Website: apple
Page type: customer-info-address
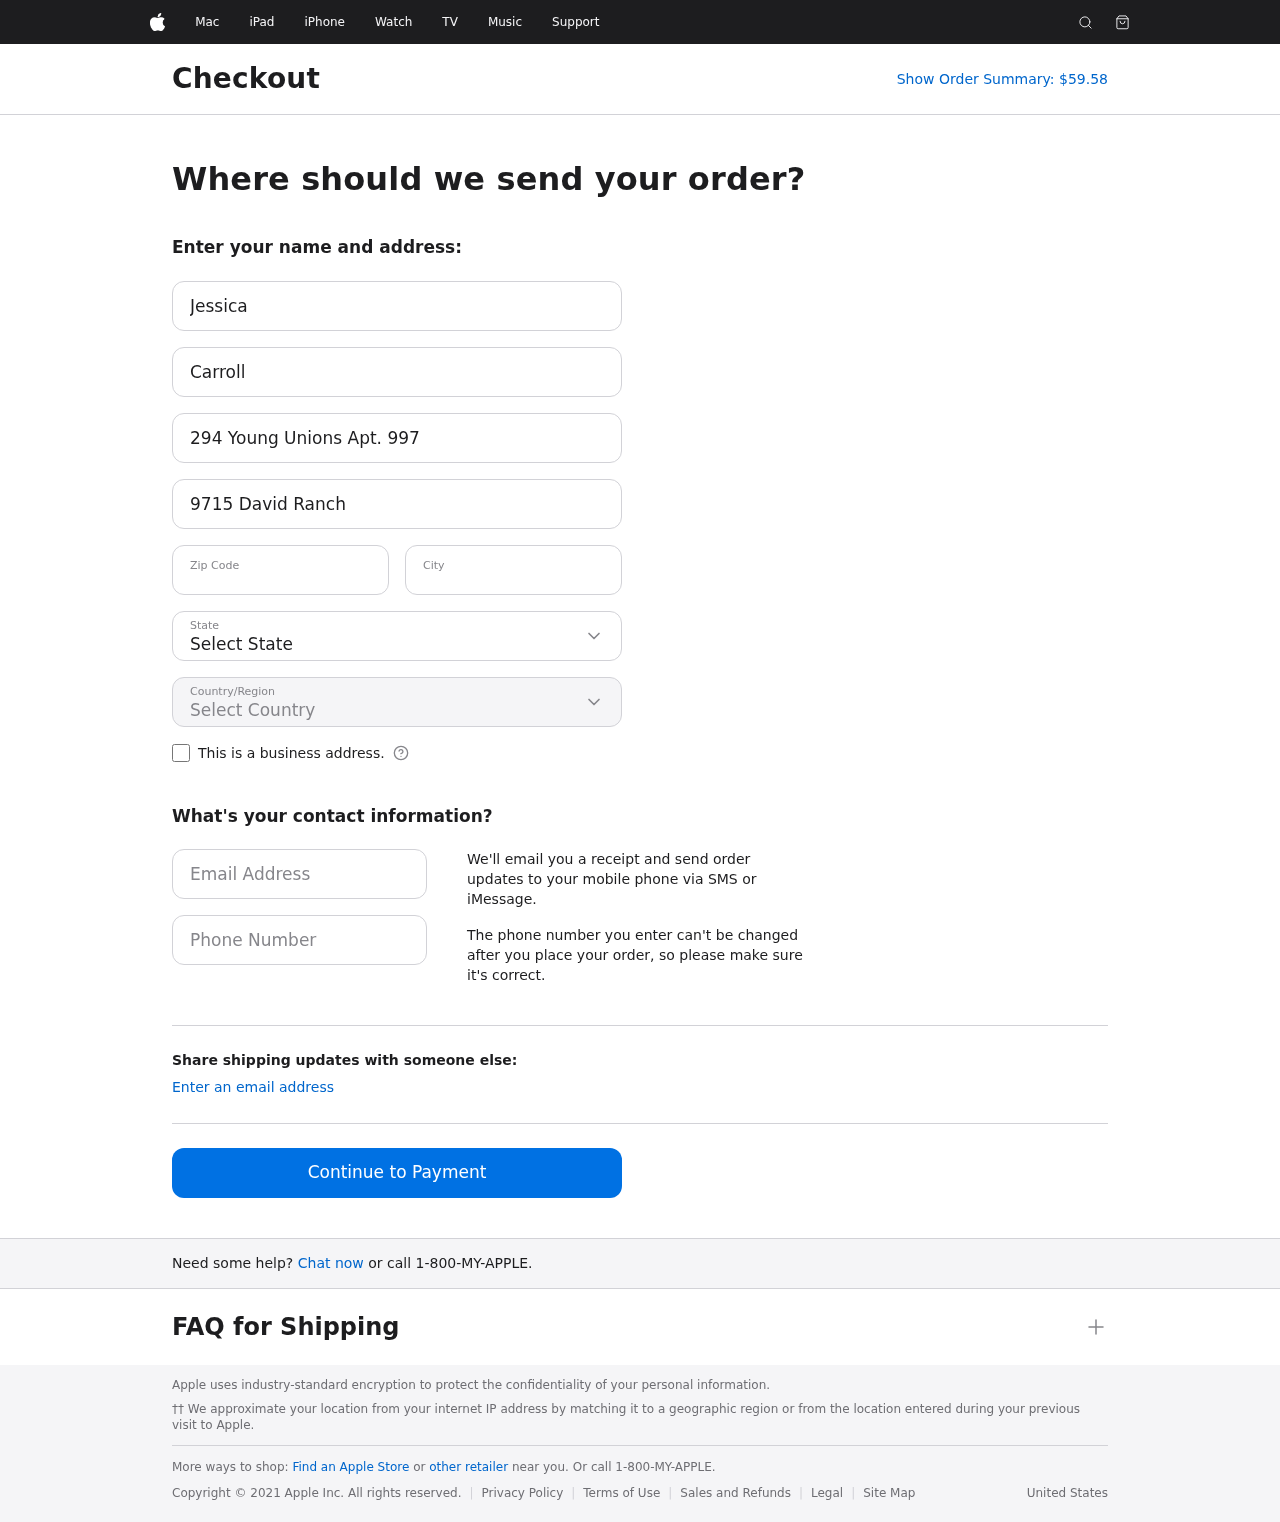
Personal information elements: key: PII_CITY
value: New Matthew
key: PII_COUNTRY
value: United States
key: PII_EMAIL
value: jcarroll@gmail.com
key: PII_FIRSTNAME
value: Jessica
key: PII_LASTNAME
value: Carroll
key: PII_PHONE
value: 3858335849
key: PII_POSTCODE
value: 82797
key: PII_STATE
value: Utah
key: PII_STREET
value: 294 Young Unions Apt. 997
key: PII_STREET2
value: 9715 David Ranch Suite 458
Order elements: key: ORDER_TOTAL
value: Show Order Summary: $59.58